Question: I would like to paint Images to the XAML page in Windows Store App.
The main goal is that:
Adding Images (e.g. flower leaf) to a circle on the center like that:

I have a simple solution to that, but its is very redundant.
'''
<Image Height="200" Width="200" Source="{Binding ActualImage.NormalUri}">
<Image.RenderTransform>
<RotateTransform Angle="12"></RotateTransform>
</Image.RenderTransform>

... // And 28 other like these
<Image Height="200" Width="200" Source="{Binding ActualImage.NormalUri}">
<Image.RenderTransform>
<RotateTransform Angle="360"></RotateTransform>
</Image.RenderTransform>

'''
How can I do that with a binding of a Image collection? What XAML control should I use?
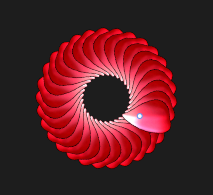
Answer: The Solution of is much more nicer and better, but I solved it from code-behind for earn the easier way:
'''
foreach (Petal petalObject in MainPageViewModel.Petals)
{
var petalImage = new Image
{
Height = petalObject.Height,
Width = petalObject.Width,
RenderTransform = new RotateTransform() {Angle = petalObject.Angle},
Source = new BitmapImage(new Uri(petalObject.NormalUri)),
};
PetalsGrid.Children.Add(petalImage);
}
'''